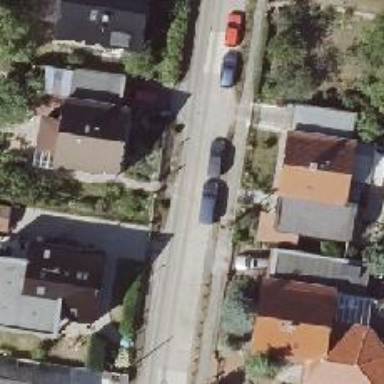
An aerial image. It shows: Footway along the road.